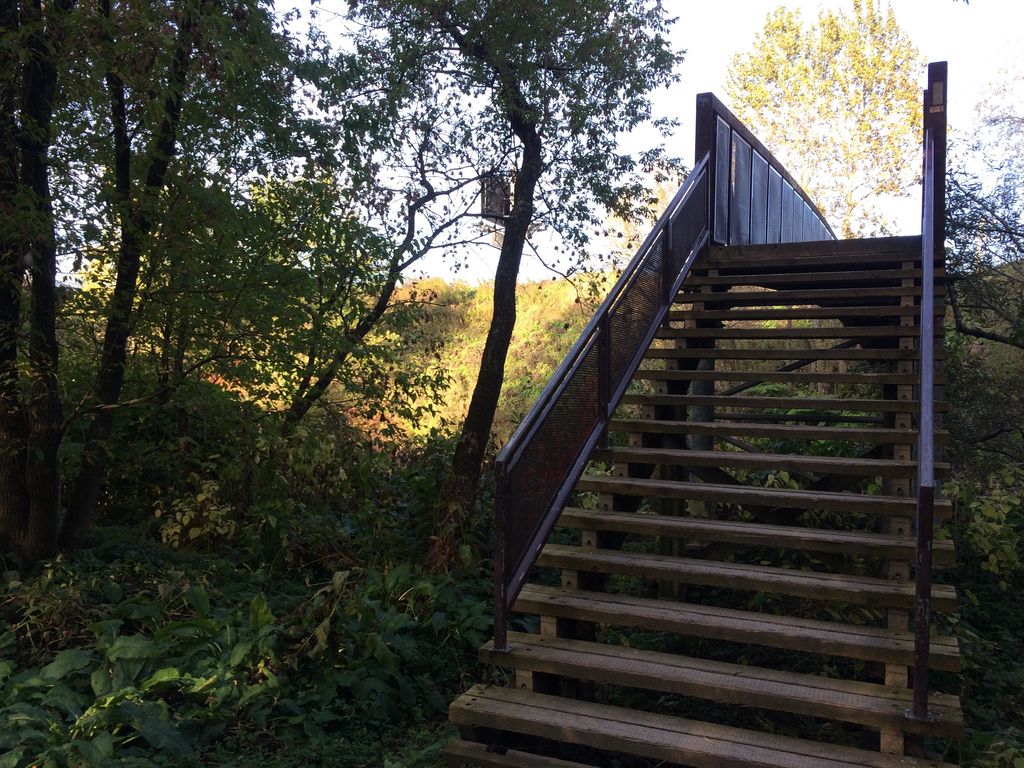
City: quebec_city